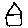
Label: house